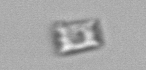
Label: Bacillariophyceae_morphotype1